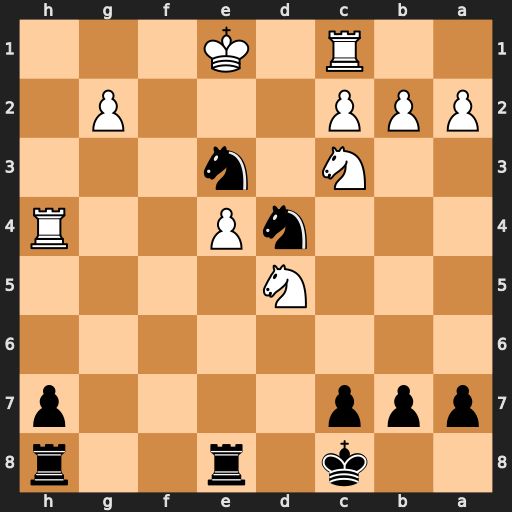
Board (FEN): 2k1r2r/ppp4p/8/3N4/3nP2R/2N1n3/PPP3P1/2R1K3
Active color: b
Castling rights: -
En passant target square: -
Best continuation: Nxg2+ Kf2 Nxh4